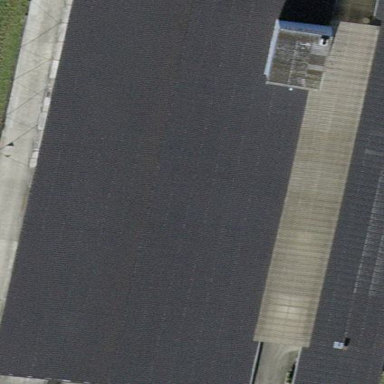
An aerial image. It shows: Industrial building.